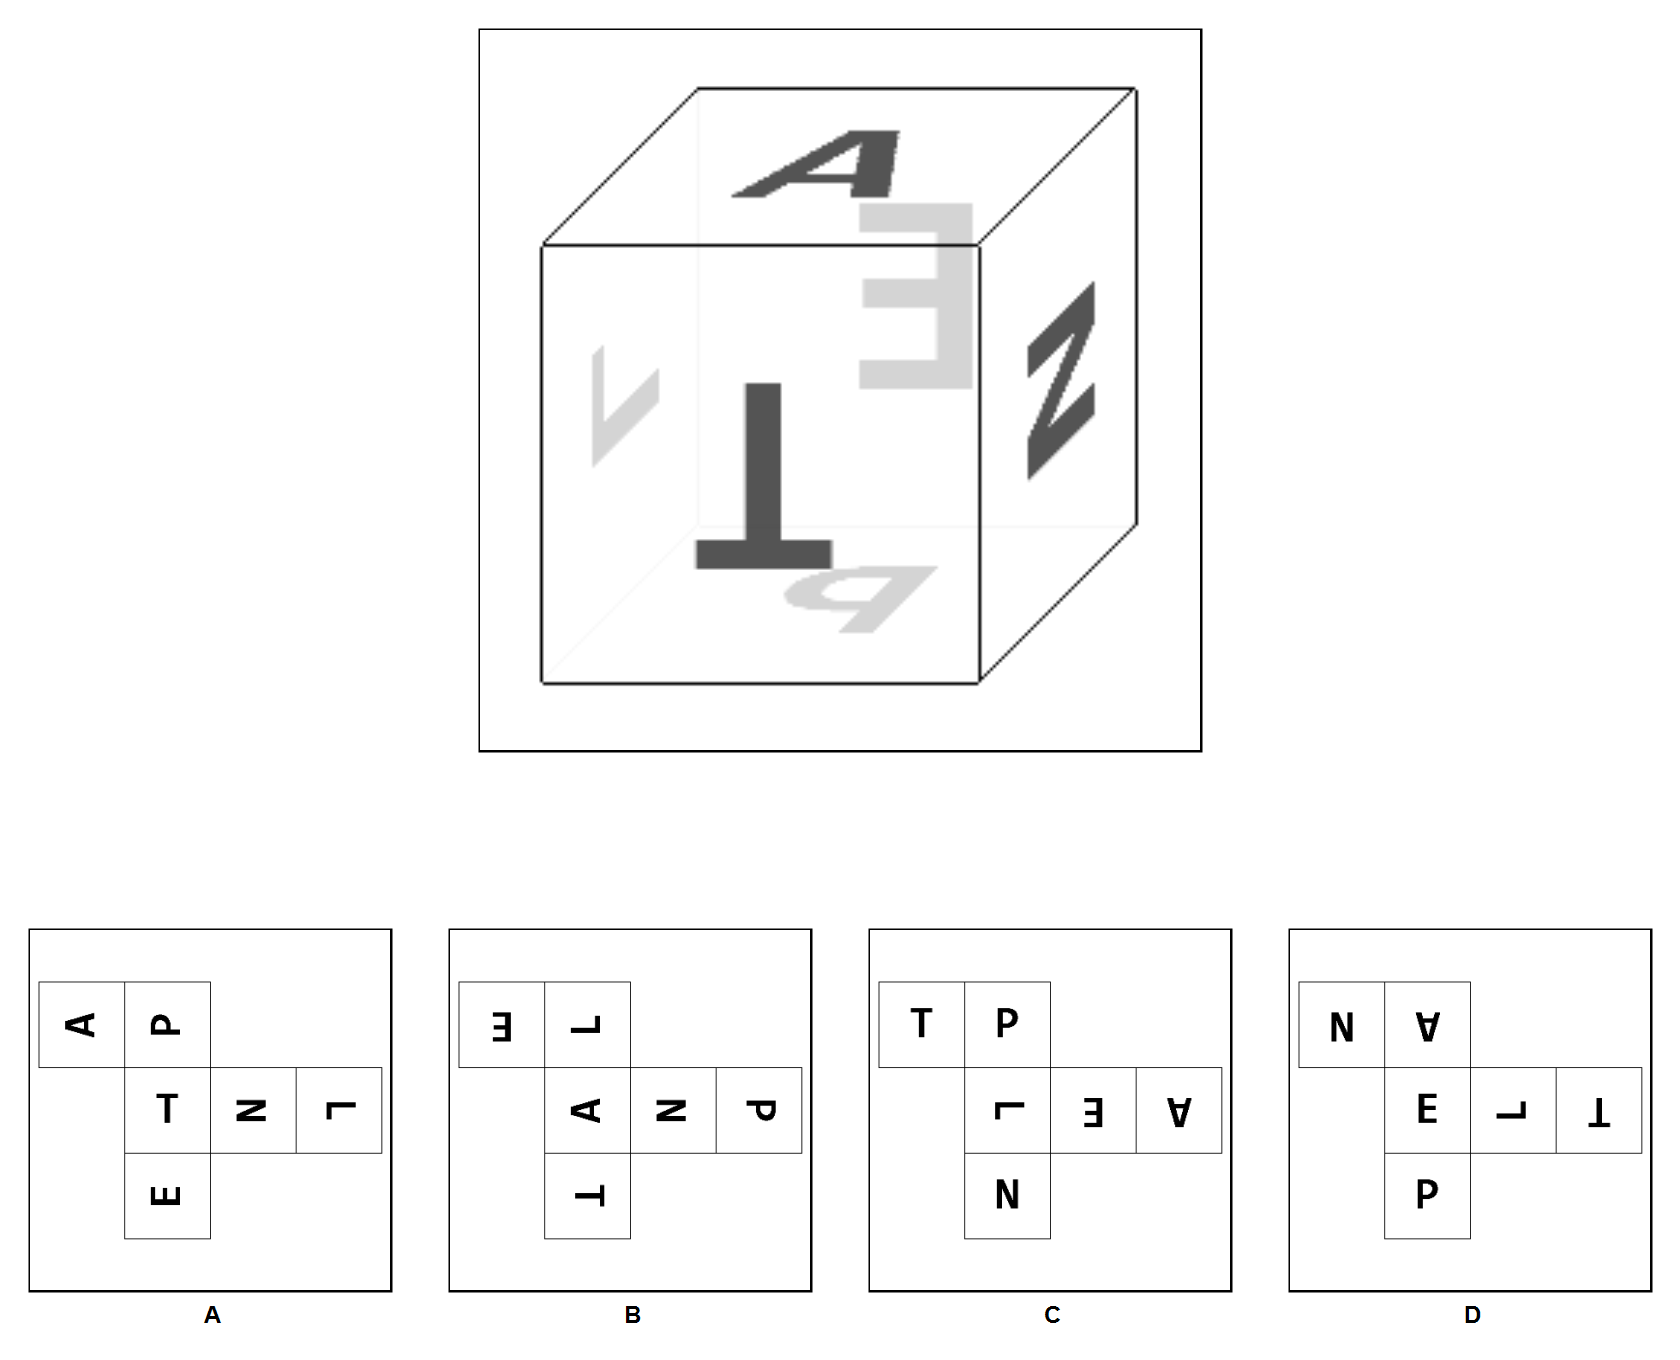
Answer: D